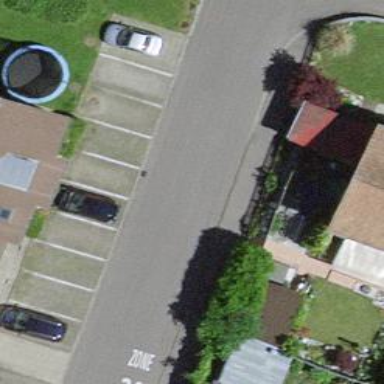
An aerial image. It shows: Street-side parking area.